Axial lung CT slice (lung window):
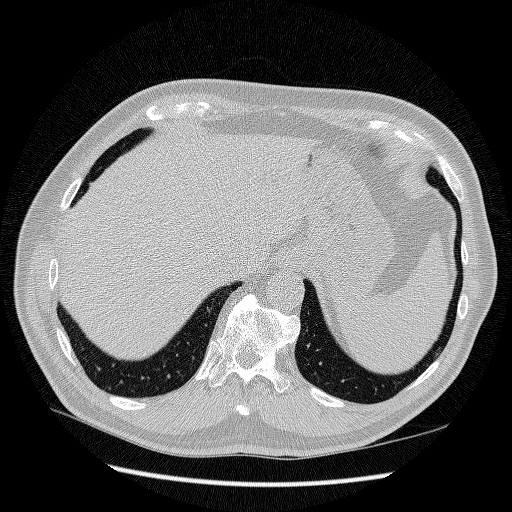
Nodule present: no